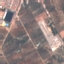
Land use / land cover: PermanentCrop